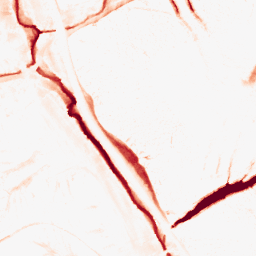
Category: morphological
Decomposition family: tophat
Decomposition parameters: size: 10
mode: black
Upsampling method: cubic_catmull_rom
Upsampling parameters: scale: 4
Upsampling scale: 4